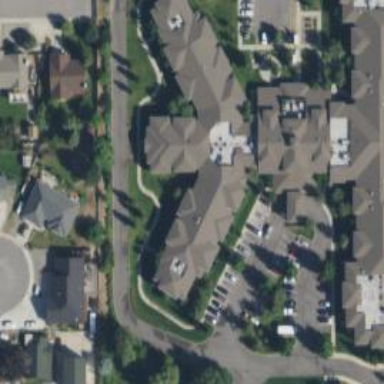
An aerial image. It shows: Building.